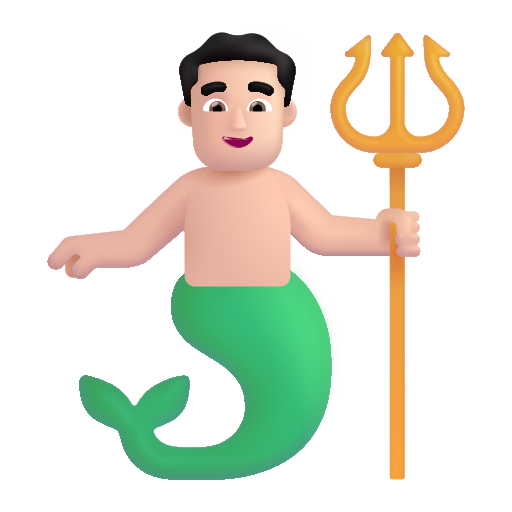
man merpeople color light